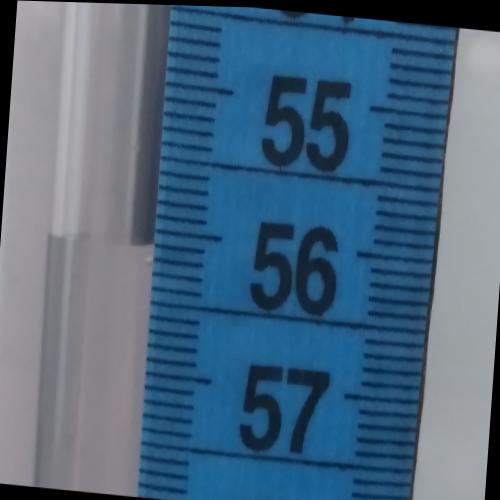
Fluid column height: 56.1 cm